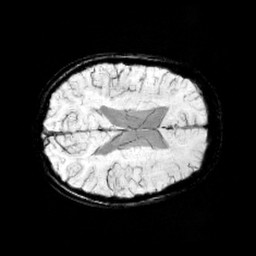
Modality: minIP
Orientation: axial
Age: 10
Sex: female
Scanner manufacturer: siemens
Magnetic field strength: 3 T
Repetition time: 0.027 s
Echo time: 0.02 s